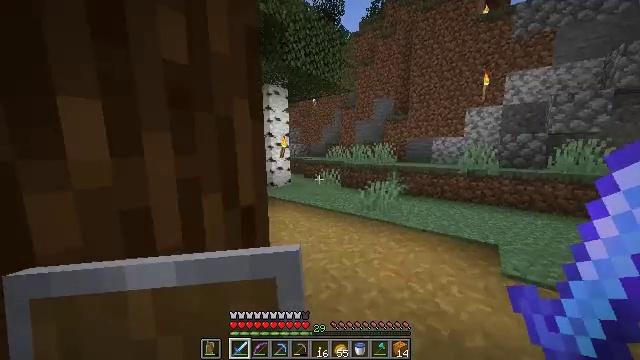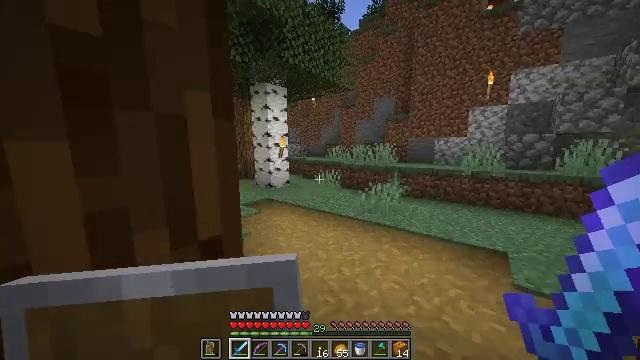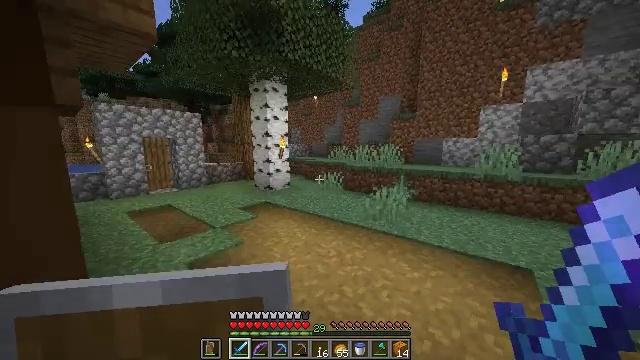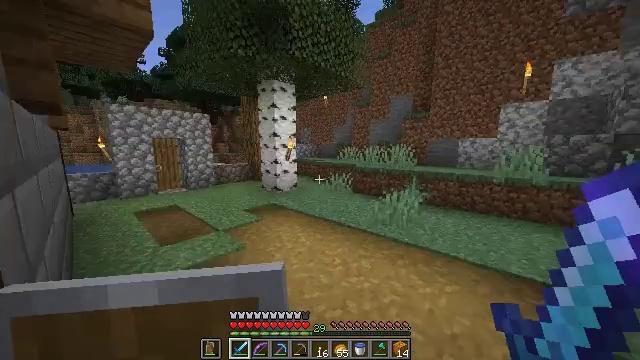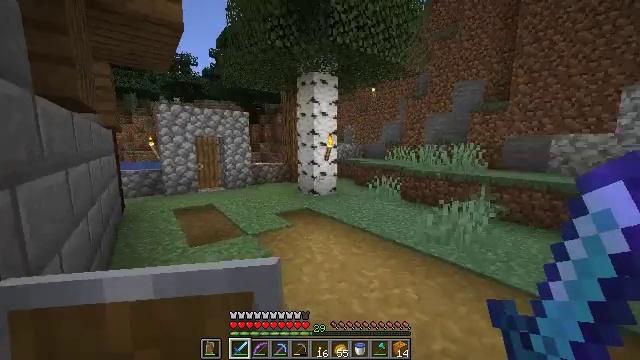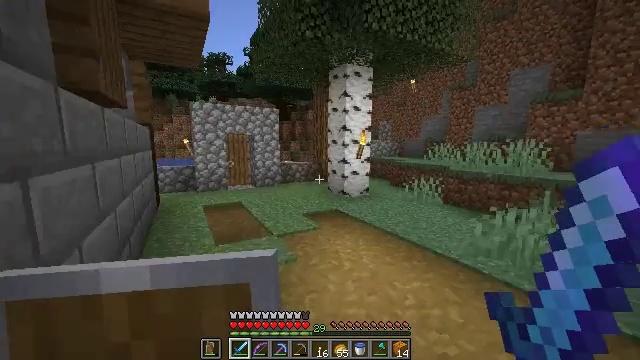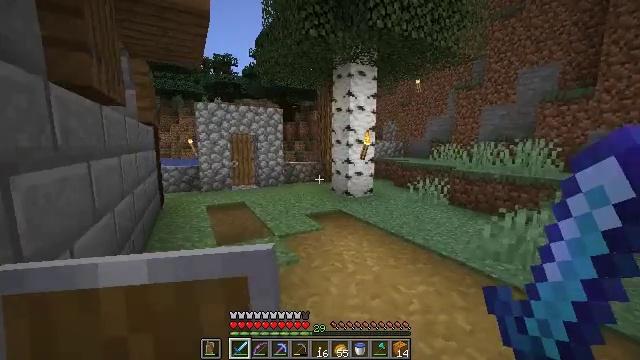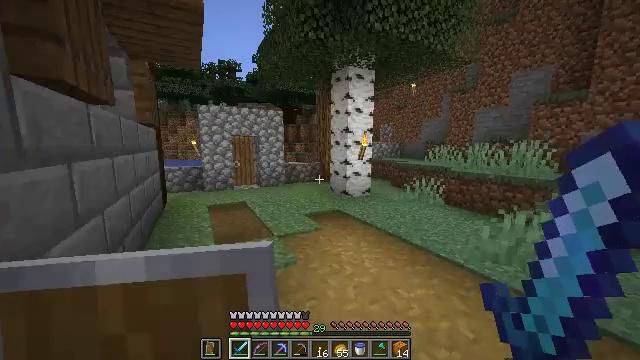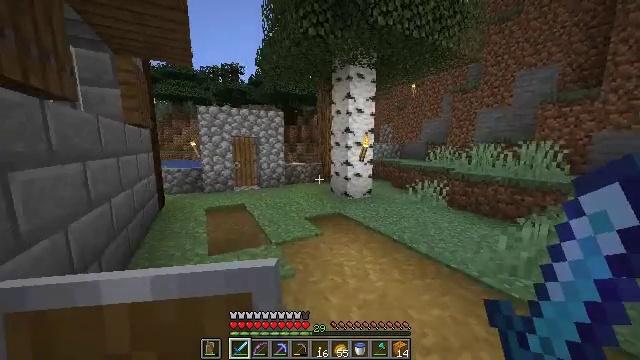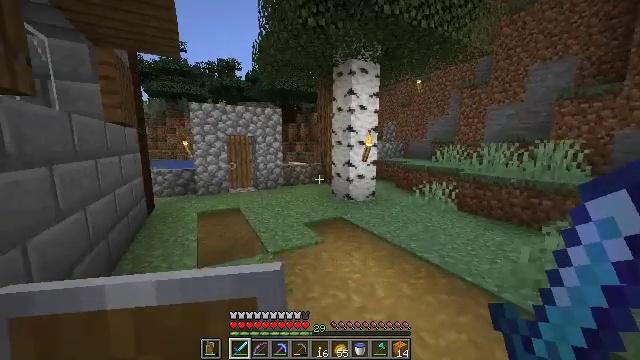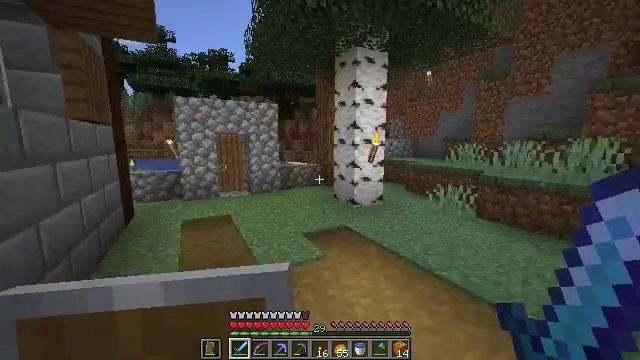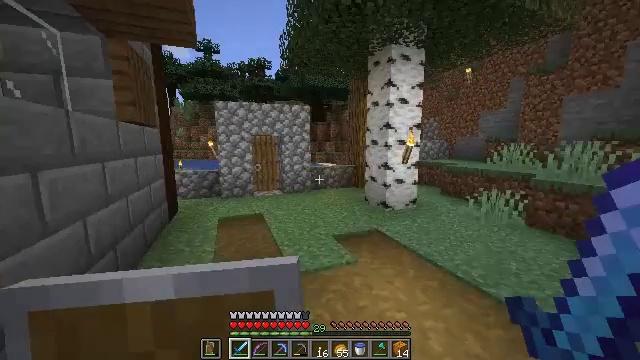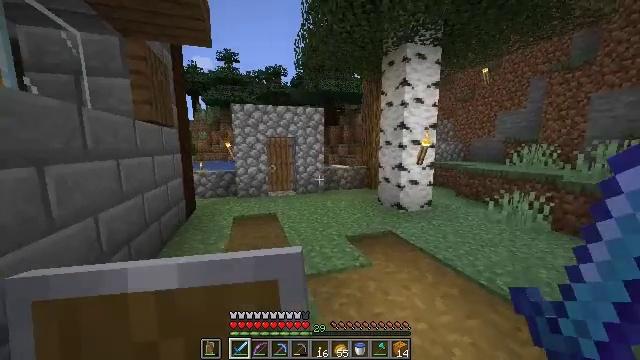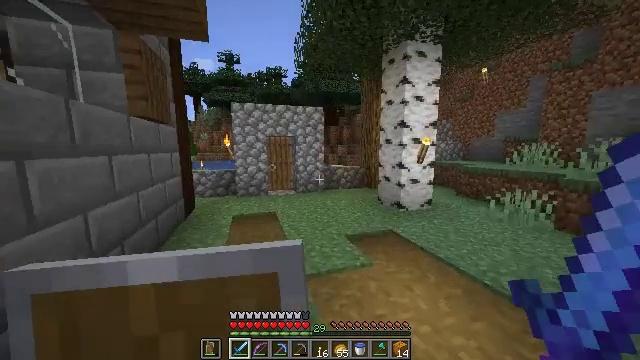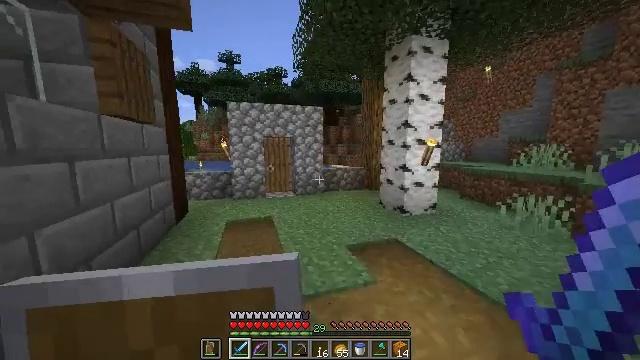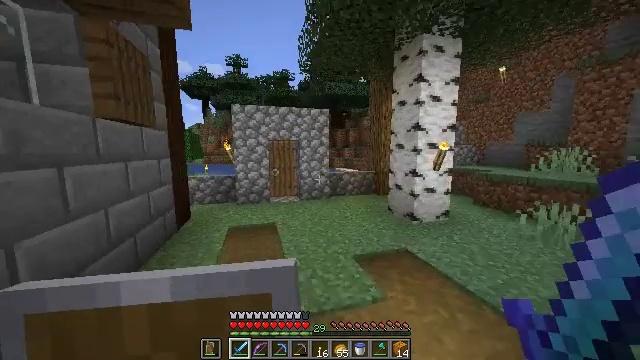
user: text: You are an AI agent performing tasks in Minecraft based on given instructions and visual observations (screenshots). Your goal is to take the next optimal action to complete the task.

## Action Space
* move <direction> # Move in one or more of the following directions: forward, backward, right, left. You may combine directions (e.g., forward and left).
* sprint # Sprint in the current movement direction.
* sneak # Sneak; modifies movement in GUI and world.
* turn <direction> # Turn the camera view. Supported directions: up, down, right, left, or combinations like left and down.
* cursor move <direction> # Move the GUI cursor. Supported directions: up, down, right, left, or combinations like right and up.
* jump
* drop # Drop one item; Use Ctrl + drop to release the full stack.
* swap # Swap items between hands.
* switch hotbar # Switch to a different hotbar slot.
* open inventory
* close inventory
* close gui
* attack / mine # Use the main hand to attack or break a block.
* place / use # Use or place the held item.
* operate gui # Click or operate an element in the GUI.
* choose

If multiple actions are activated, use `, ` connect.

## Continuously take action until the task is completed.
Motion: motion action
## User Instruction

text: Collect the grass block using a shovel.
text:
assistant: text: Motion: move forward
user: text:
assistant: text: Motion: move forward
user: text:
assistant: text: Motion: move forward, sprint, turn left
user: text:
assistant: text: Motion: move forward, sprint, turn left
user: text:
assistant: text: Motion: move forward, sprint, turn left
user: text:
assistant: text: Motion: move forward, turn left
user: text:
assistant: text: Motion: move forward
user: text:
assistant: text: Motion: move forward
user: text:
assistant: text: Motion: move forward
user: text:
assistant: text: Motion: move forward
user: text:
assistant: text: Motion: move forward, turn left
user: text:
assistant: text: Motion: move forward, turn left
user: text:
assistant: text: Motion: move forward
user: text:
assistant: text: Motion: move forward
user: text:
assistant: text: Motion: move forward, turn left
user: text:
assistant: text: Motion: move forward, turn left and up
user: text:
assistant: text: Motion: move forward, turn left
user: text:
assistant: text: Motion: move forward
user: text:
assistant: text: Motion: move forward
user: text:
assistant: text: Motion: move forward
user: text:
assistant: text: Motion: move forward
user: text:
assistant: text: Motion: move forward, sprint
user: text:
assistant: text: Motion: move forward, sprint
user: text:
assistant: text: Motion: move forward, sprint
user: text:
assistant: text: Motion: move forward, turn left
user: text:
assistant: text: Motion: move forward, turn left
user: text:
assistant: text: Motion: move forward
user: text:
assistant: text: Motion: move forward
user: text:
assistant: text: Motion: move forward
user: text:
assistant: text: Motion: move forward